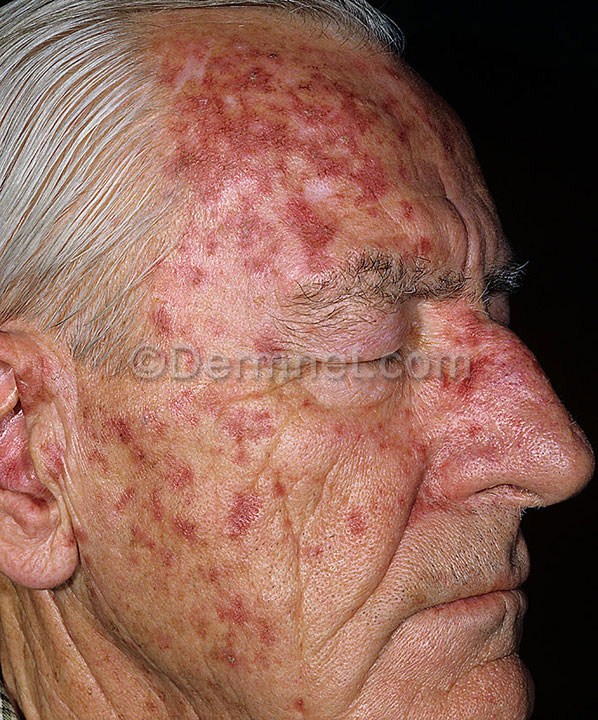
Disease: Actinic Keratosis Basal Cell Carcinoma and other Malignant Lesions